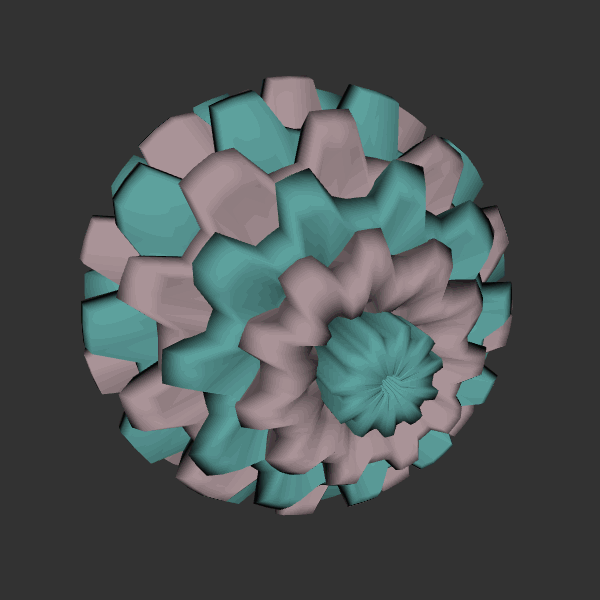
Background: dark